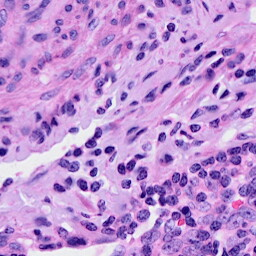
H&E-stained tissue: Cervix